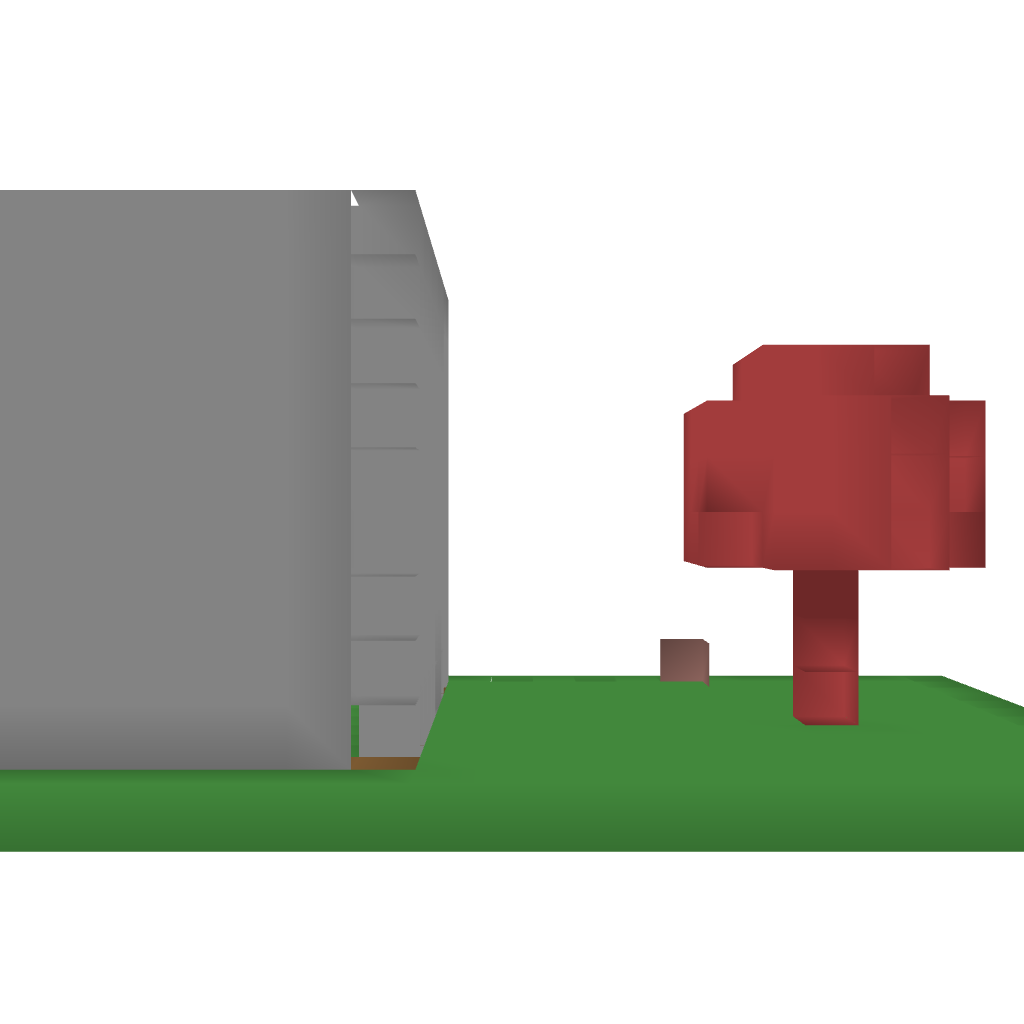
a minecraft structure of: Mooshroom red house bad low quality